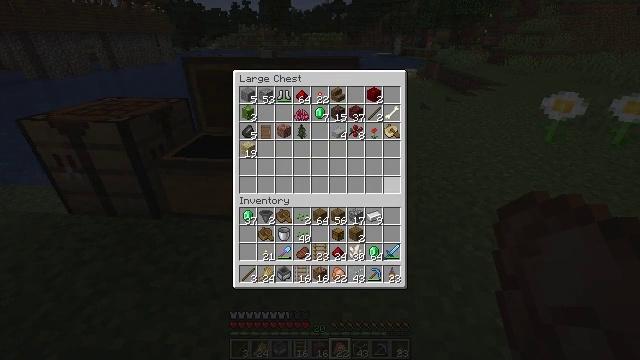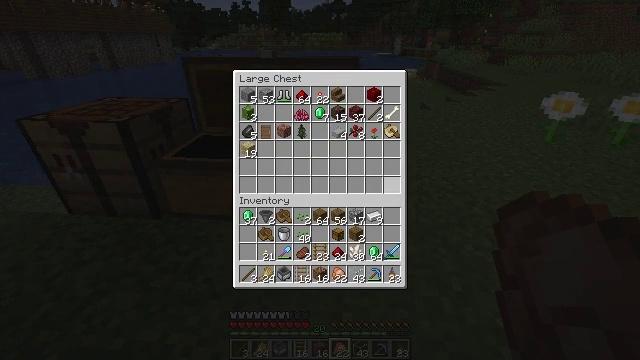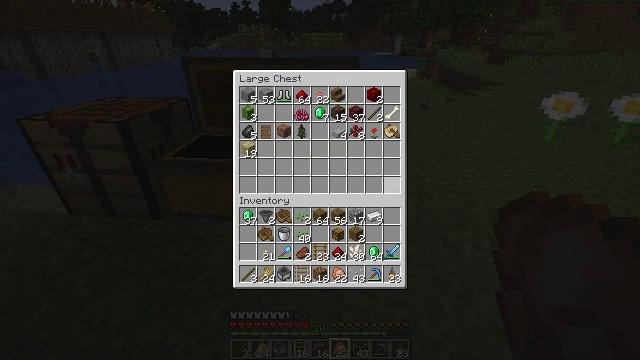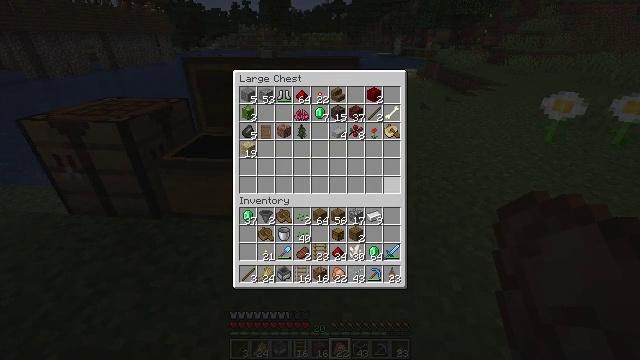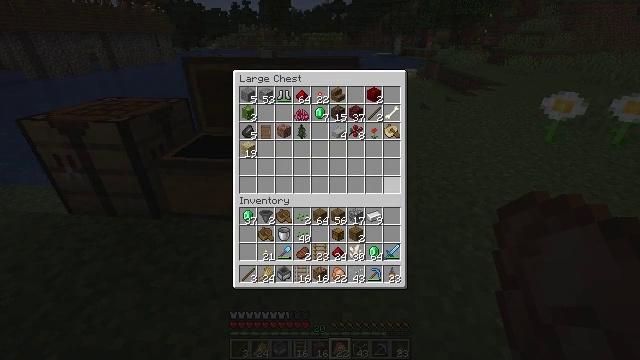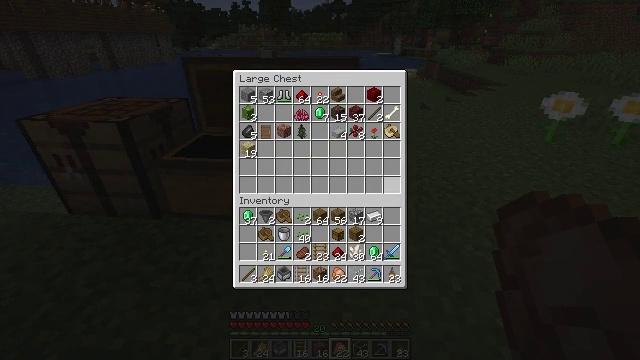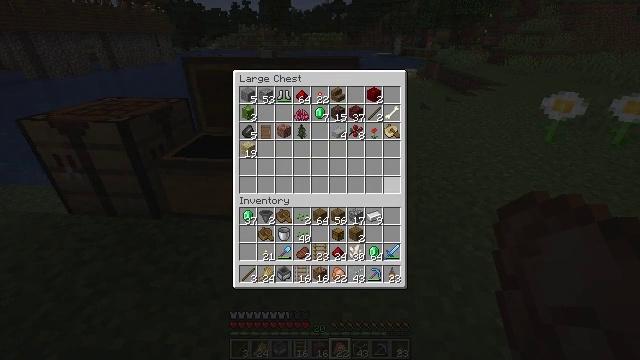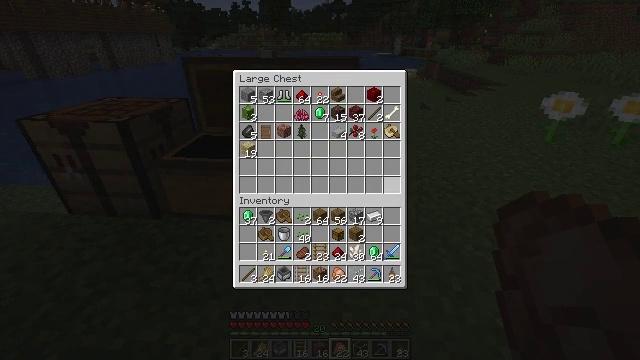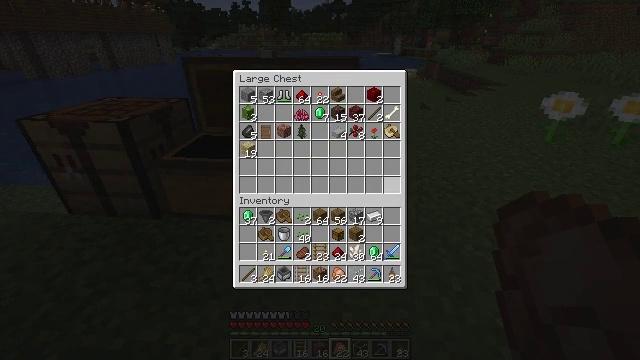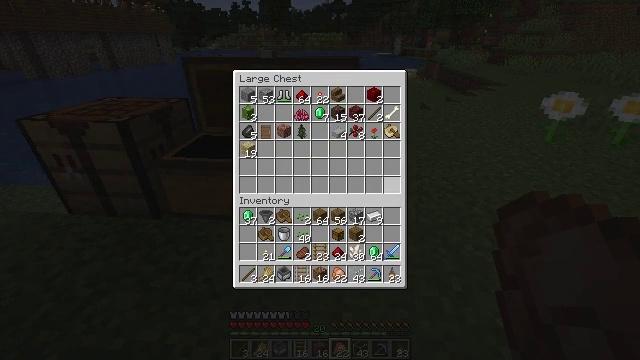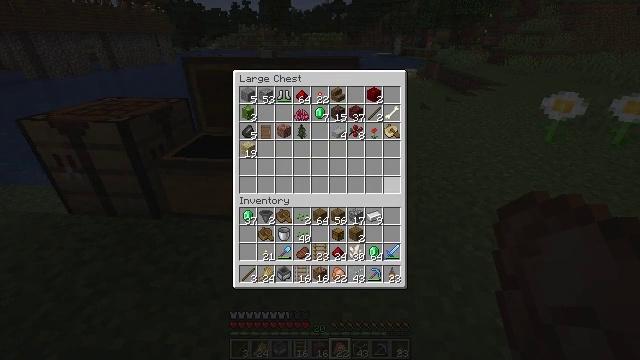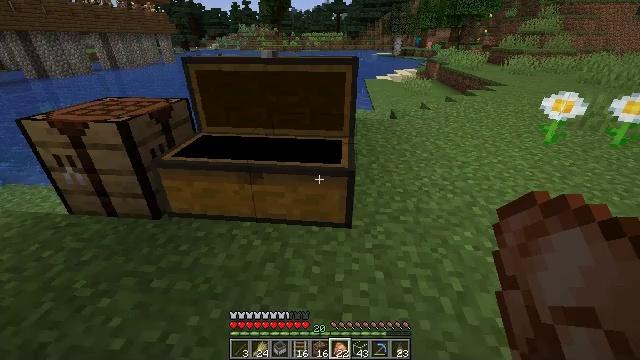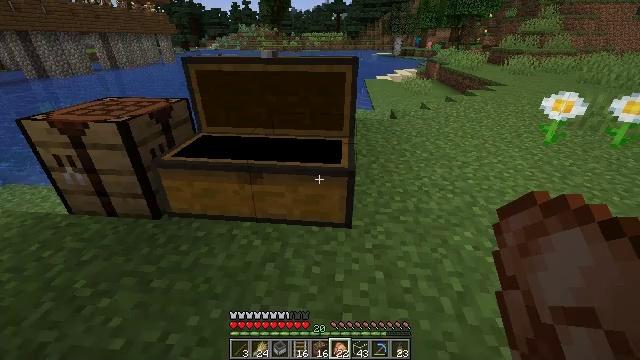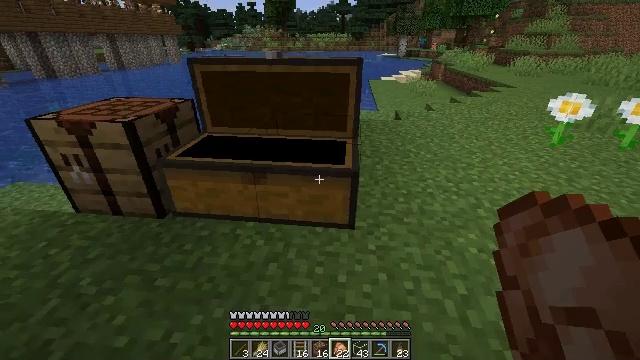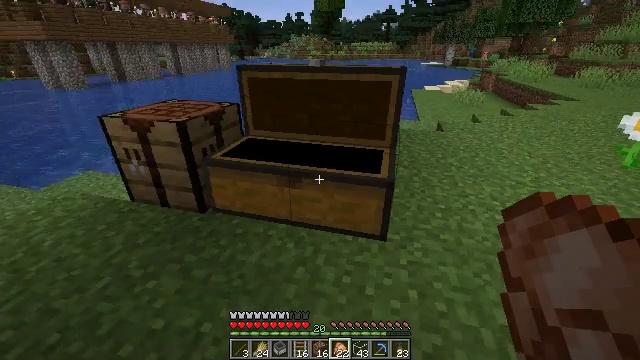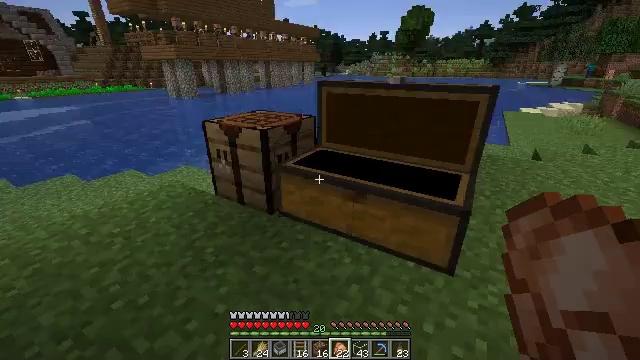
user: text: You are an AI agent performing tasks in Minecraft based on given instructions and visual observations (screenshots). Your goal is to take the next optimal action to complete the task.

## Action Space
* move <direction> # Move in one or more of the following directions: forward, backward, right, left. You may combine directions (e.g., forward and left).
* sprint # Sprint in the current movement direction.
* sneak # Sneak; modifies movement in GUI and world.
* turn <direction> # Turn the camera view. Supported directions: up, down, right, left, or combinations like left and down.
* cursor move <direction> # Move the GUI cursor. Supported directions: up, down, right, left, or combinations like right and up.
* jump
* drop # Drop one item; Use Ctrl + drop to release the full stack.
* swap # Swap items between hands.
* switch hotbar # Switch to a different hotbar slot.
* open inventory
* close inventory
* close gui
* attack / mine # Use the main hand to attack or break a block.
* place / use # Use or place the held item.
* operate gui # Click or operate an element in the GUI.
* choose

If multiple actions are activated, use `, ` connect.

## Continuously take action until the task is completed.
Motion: motion action
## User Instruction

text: Obtain an observer through the crafting table.
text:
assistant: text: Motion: no_op
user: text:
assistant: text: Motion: no_op
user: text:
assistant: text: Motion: no_op
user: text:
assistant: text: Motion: no_op
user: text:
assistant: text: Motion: no_op
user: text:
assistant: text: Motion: no_op
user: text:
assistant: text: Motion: no_op
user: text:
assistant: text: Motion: no_op
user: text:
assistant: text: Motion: no_op
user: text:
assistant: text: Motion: no_op
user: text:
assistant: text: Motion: no_op
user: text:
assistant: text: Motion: close gui
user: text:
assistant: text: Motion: no_op
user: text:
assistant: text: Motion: turn left and up
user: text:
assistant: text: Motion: turn left and up
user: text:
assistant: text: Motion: turn left and up
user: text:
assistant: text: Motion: turn left
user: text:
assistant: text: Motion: no_op
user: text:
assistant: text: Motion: move forward
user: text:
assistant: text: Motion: move forward
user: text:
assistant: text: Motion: move forward
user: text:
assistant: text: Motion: move forward, turn left
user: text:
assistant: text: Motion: move forward, turn left
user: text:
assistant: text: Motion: move forward
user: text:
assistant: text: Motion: move forward
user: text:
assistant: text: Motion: move forward
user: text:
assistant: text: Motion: turn right
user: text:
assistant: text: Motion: turn right
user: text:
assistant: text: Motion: turn right
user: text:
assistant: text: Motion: turn right and down